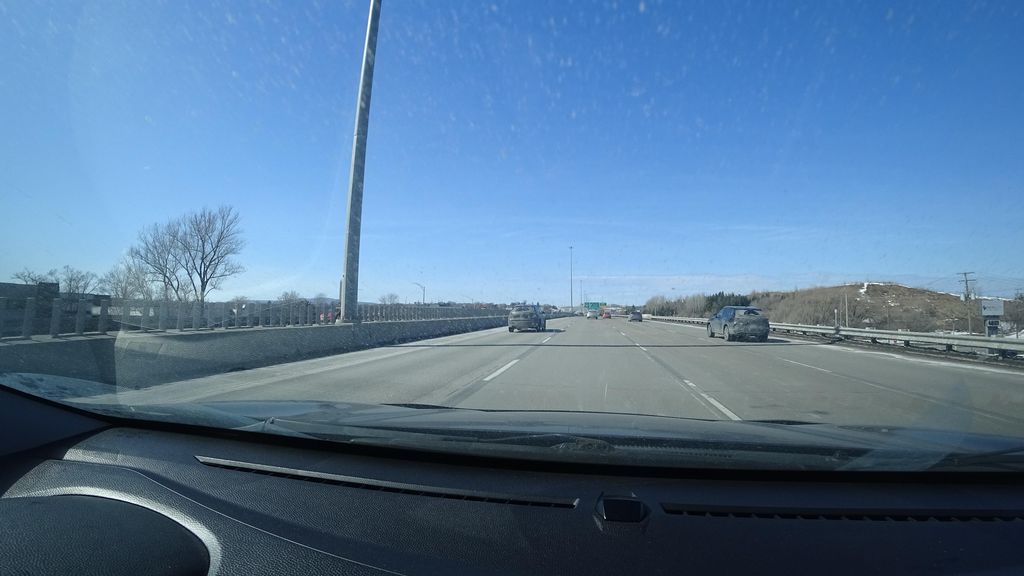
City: quebec_city